Question: I use this to get yes/no from user but it opens an empty window:
'''
from Tkinter import *
from tkMessageBox import *
if askyesno('Verify', 'Really quit?'):
print "ok"
'''

And this empty window doesnt go away. How can I prevent this?
This won't work:
'''
Tk().withdraw()
showinfo('OK', 'Select month')
print "line 677"
root = Tk()
root.title("Report month")
months = ["Jan","Feb","Mar"]
sel_list = []
print "line 682"
def get_sel():
sel_list.append(Lb1.curselection())
root.destroy()
def cancel():
root.destroy()
B = Button(root, text ="OK", command = get_sel)
C = Button(root, text ="Cancel", command = cancel)
Lb1 = Listbox(root, selectmode=SINGLE)
for i,j in enumerate(months):
Lb1.insert(i,j)
Lb1.pack()
B.pack()
C.pack()
print "line 702"
root.mainloop()
for i in sel_list[0]:
print months[int(i)]
return months[int(sel_list[0][0])]
'''
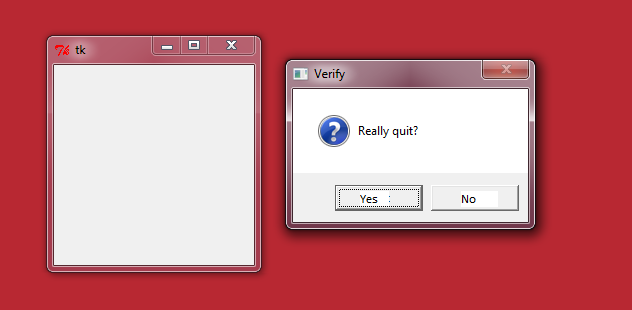
Answer: Create root window explicitly, then withdraw.
'''
from Tkinter import *
from tkMessageBox import *
Tk().withdraw()
askyesno('Verify', 'Really quit?')
'''
Not beautiful solution, but it works.
---
Do not create the second Tk window.
'''
from Tkinter import *
from tkMessageBox import *
root = Tk()
root.withdraw()
showinfo('OK', 'Please choose')
root.deiconify()
# Do not create another Tk window. reuse root.
root.title("Report month")
...
'''